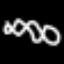
Label: squiggle